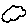
Label: cloud